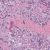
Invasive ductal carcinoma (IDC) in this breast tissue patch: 1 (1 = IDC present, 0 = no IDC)